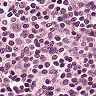
Metastatic tissue present: no